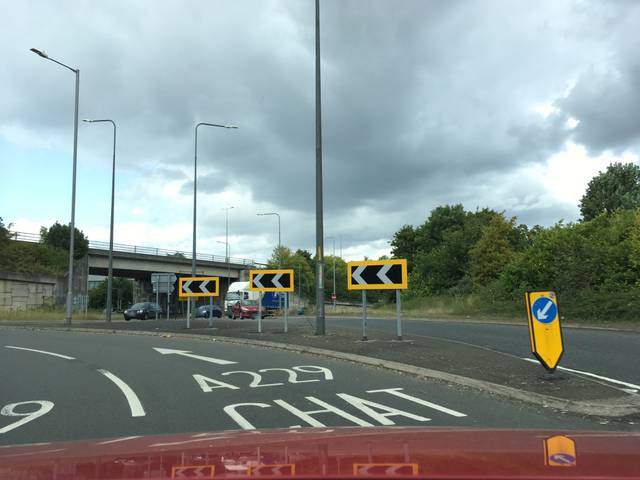
Region: United Kingdom
Coordinates: 51.296, 0.515